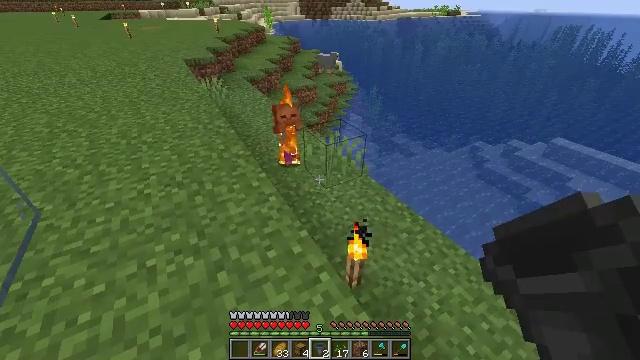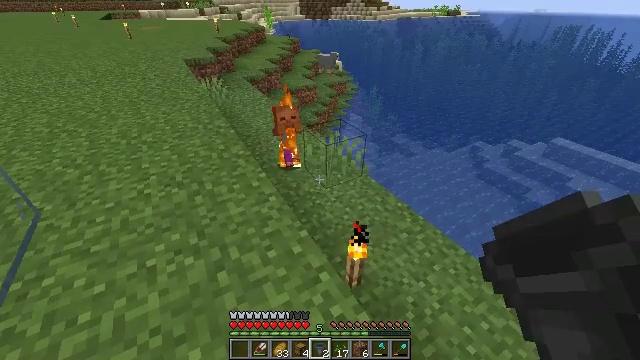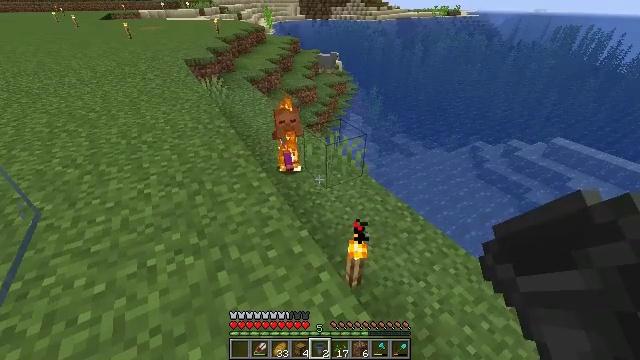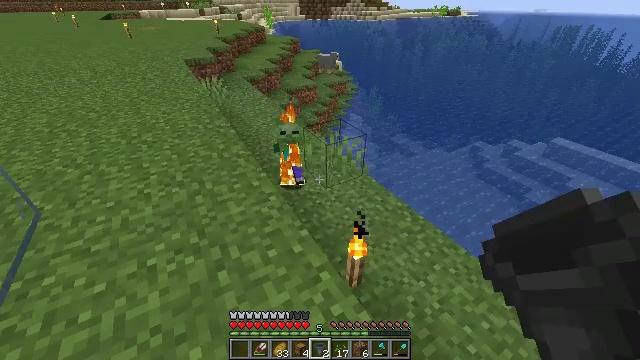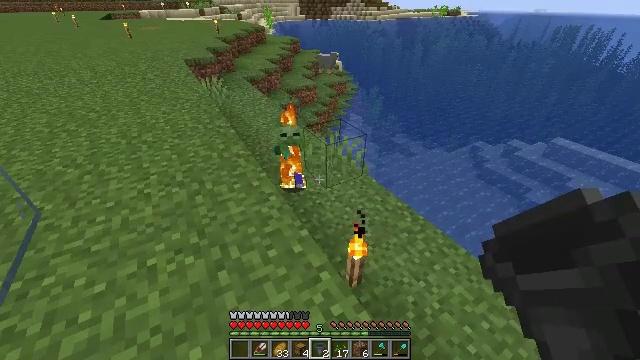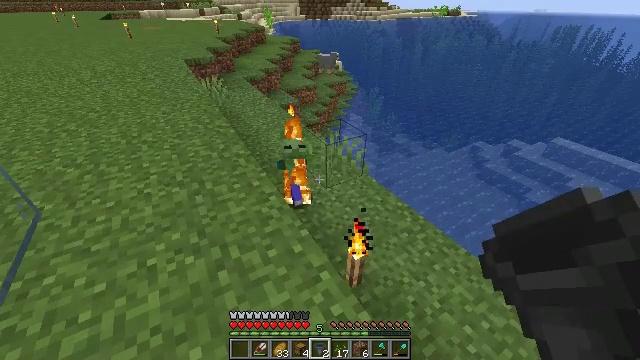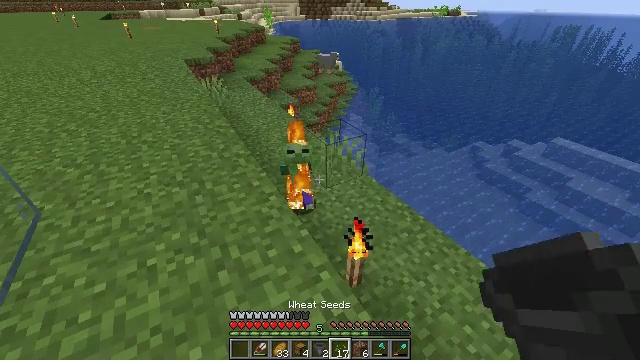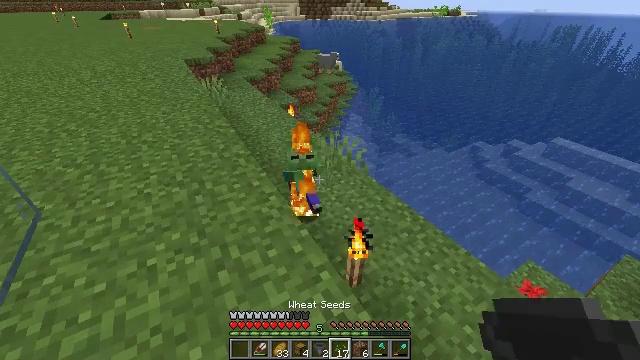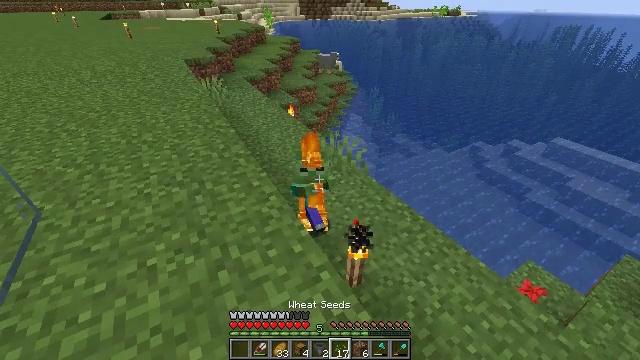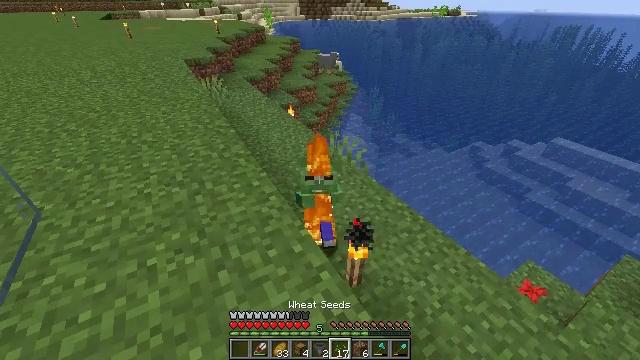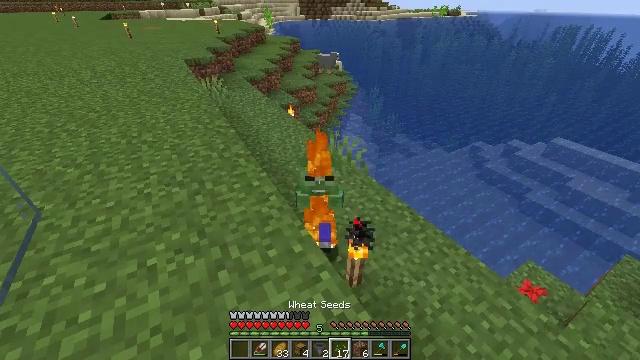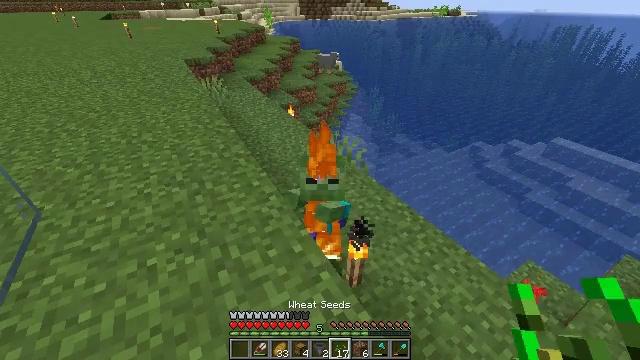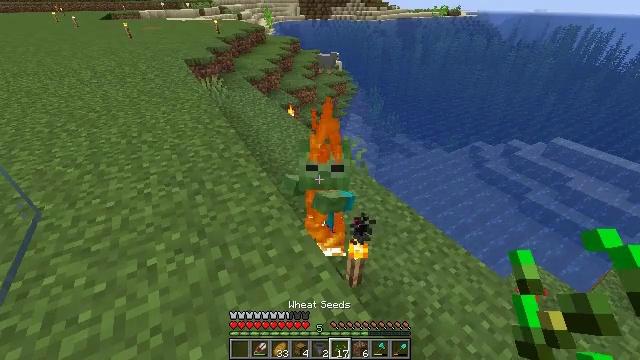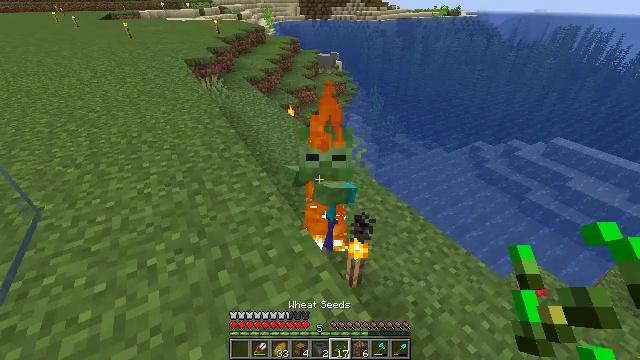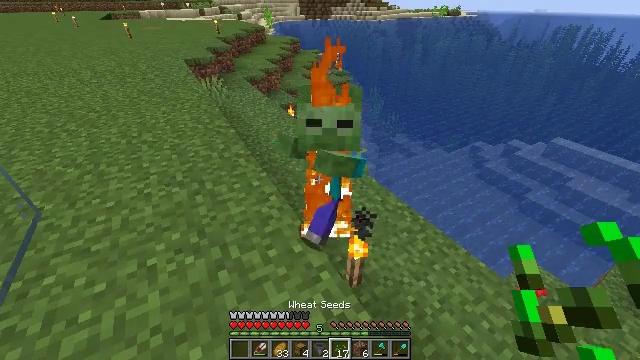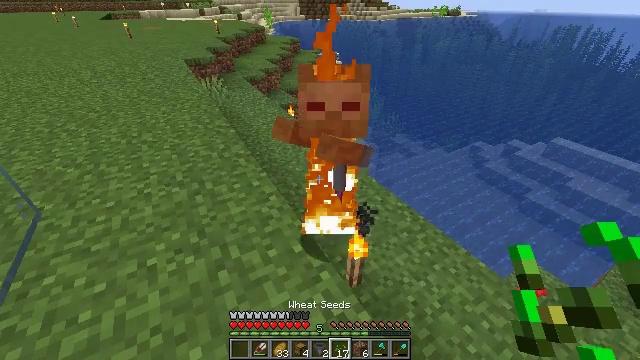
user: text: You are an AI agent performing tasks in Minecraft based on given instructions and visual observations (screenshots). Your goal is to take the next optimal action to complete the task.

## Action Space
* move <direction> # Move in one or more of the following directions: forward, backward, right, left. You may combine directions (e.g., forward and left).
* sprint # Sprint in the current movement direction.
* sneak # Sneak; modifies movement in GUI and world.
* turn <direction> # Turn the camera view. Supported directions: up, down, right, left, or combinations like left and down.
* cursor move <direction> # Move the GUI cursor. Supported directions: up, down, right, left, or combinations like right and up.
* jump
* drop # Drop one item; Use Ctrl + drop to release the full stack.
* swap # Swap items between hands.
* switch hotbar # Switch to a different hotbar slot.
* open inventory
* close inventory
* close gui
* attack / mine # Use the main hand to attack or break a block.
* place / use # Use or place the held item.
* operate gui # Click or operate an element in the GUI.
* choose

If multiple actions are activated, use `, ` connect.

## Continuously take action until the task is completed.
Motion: motion action
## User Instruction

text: Combat the zombie.
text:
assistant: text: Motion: no_op
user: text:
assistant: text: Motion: no_op
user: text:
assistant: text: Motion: no_op
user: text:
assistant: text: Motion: no_op
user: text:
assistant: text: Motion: no_op
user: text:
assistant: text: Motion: no_op
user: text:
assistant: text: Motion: no_op
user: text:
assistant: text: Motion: no_op
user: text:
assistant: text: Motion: no_op
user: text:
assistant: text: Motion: no_op
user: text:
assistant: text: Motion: no_op
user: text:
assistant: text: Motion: no_op
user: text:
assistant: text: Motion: no_op
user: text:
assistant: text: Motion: no_op
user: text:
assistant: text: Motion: no_op
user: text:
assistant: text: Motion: no_op
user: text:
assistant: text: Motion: no_op
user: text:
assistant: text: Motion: no_op
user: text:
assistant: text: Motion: no_op
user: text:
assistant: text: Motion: no_op
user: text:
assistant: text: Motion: no_op
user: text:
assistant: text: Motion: no_op
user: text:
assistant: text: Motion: no_op
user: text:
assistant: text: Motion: no_op
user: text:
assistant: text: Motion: no_op
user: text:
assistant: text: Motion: no_op
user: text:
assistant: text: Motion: no_op
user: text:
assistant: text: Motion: no_op
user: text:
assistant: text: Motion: turn down
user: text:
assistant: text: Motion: no_op